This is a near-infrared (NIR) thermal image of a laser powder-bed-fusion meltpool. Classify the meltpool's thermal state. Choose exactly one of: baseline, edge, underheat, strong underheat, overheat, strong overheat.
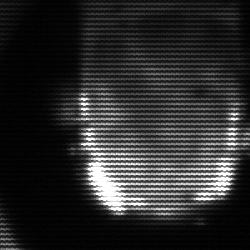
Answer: baseline